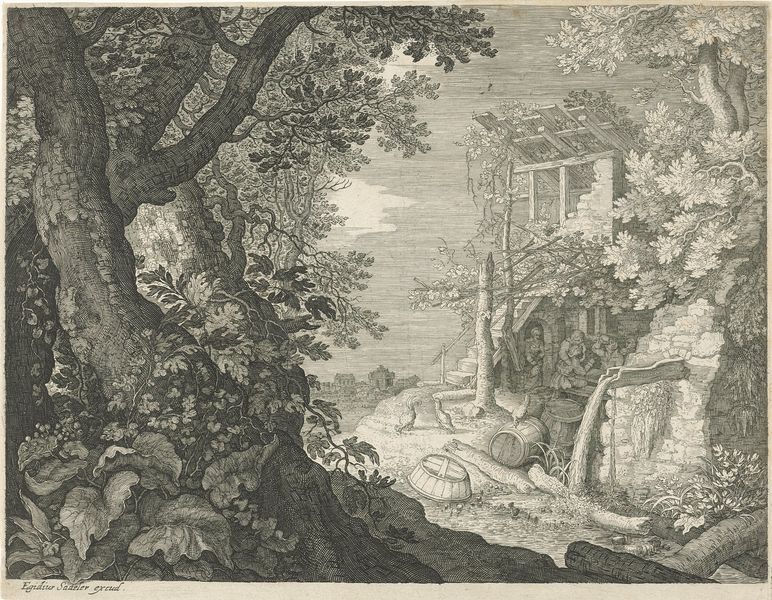
Titel: Drinkende mannen in een herberg
Künstler: Aegidius Sadeler
Standort: Amsterdam
Institution: Rijksmuseum
Schlagwörter: baum, blätter, himmel, wasser, holz, dach, weg, bach, natur, pflanzen, wald, wasserfall, bogen, mauer, ziegel, grafik, graphik, figuren, ruine, druck, schraffur, schraffuren, radierung, stich, fass, botanik, steinhaus, winzer, personnen, bothanik, haus im wald, abseits der stadt, mitteölalter+#